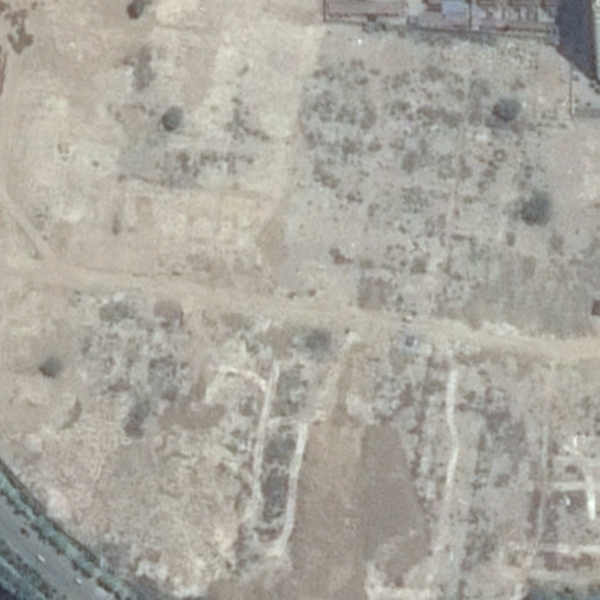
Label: BareLand